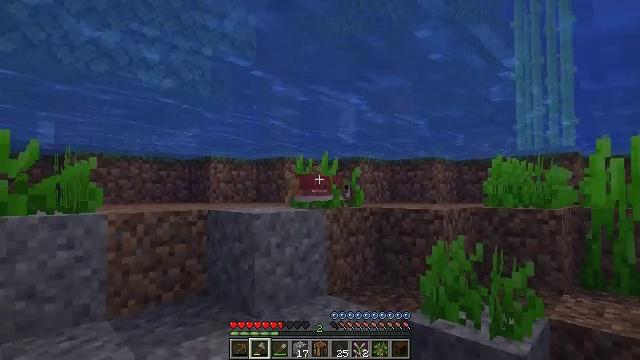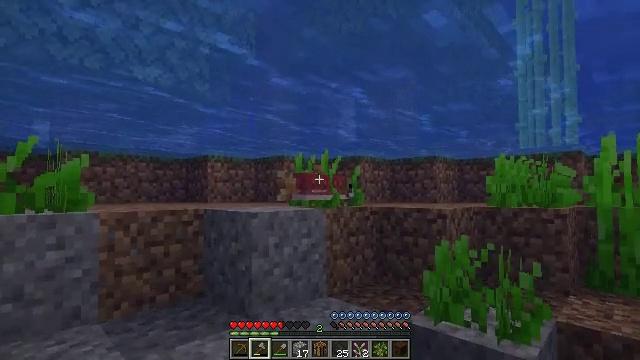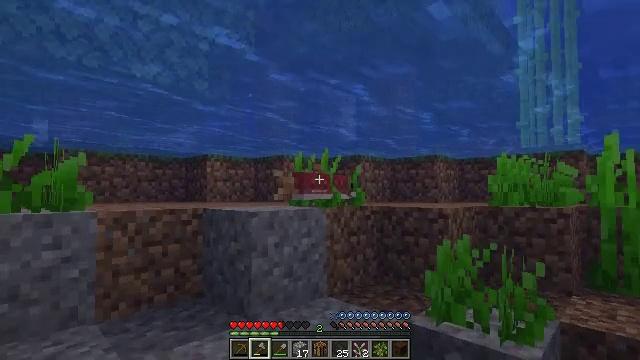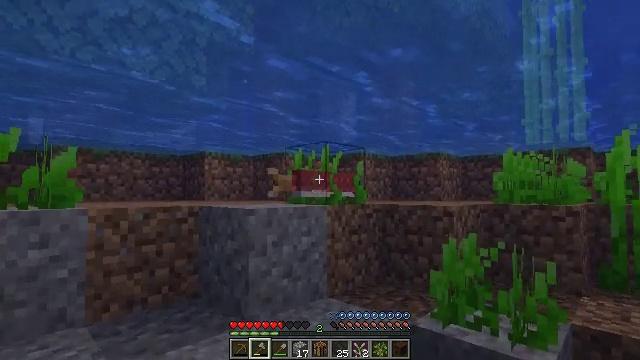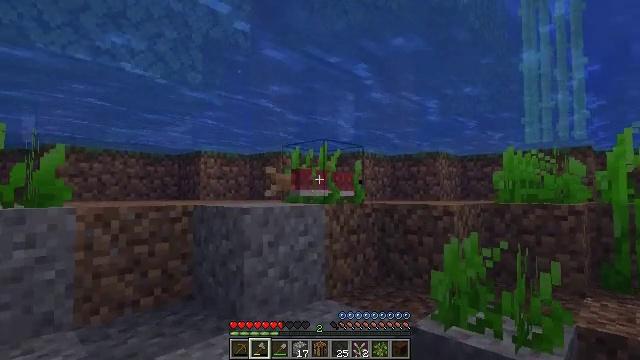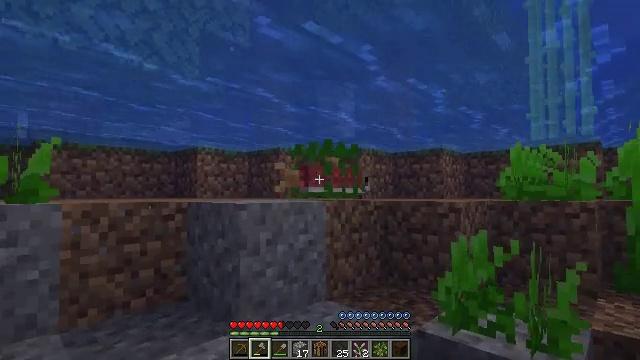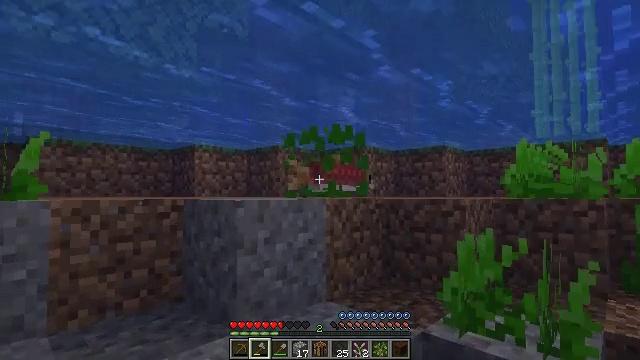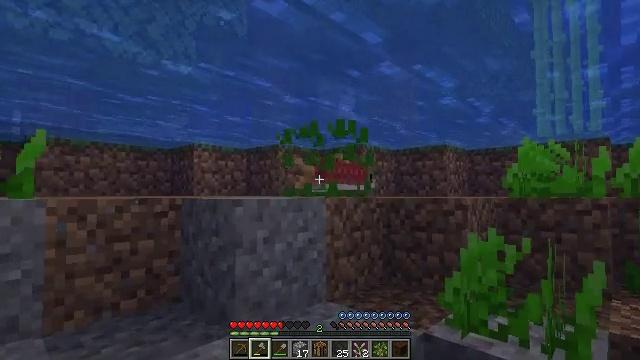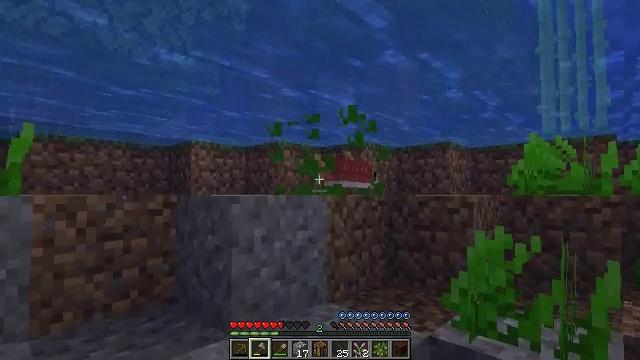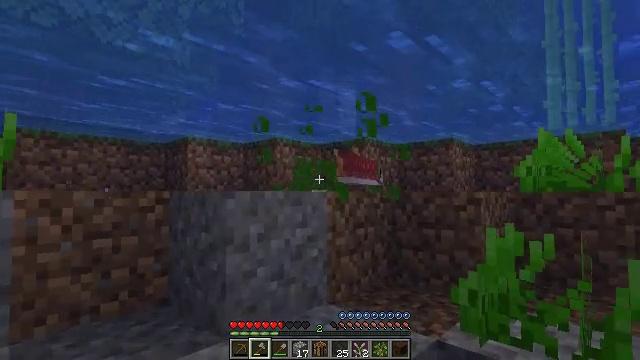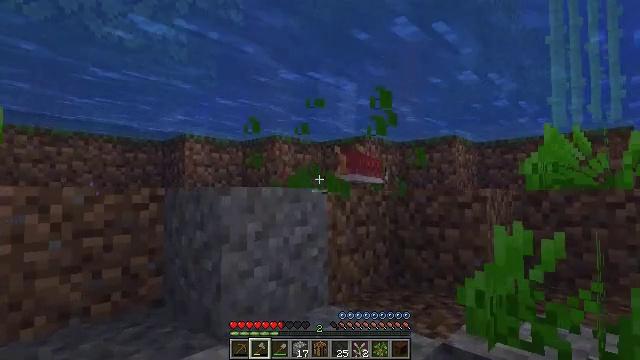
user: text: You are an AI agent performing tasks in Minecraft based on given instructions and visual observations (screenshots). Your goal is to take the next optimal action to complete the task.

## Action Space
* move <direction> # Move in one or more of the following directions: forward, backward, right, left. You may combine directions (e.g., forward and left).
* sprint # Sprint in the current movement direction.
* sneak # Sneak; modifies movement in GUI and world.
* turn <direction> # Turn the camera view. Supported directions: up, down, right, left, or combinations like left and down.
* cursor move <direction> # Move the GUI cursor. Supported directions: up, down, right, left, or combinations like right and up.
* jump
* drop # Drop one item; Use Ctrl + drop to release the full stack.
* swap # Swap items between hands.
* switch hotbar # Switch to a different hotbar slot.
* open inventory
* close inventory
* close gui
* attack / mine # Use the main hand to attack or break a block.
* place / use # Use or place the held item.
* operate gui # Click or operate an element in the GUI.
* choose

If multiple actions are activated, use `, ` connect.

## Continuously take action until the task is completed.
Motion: motion action
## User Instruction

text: Harvest seagrass from the waterbed.
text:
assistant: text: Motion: move forward, attack / mine
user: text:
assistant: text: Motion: move forward, attack / mine
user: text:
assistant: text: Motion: move forward, attack / mine
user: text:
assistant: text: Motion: move forward
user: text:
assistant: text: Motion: move forward, attack / mine
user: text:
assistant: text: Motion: move forward, attack / mine
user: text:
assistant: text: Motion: move forward
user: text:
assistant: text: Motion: move forward, attack / mine
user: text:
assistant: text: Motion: move forward, attack / mine
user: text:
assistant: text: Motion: move forward, attack / mine
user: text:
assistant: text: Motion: no_op